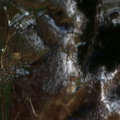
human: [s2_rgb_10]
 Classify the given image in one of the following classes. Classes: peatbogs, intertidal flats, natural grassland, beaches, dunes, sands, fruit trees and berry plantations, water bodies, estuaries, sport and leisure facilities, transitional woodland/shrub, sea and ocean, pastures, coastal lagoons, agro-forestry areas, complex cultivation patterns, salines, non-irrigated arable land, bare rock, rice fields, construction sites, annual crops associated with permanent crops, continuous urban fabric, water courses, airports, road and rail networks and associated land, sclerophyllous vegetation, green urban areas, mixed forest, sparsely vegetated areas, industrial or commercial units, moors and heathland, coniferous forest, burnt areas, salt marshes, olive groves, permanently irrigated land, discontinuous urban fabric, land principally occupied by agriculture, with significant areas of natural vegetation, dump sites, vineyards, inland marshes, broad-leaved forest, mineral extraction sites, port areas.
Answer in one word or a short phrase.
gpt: discontinuous urban fabric, non-irrigated arable land, complex cultivation patterns, broad-leaved forest, coniferous forest, transitional woodland/shrub